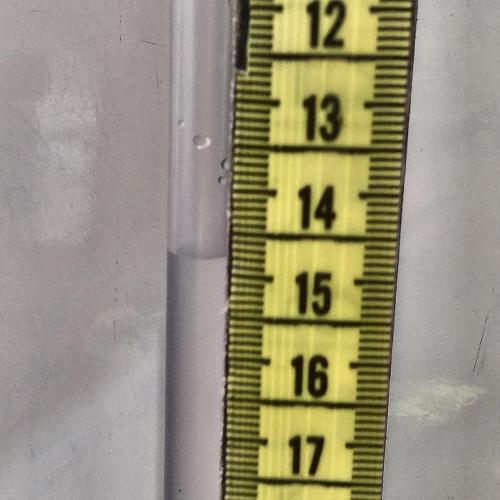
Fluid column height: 14.8 cm